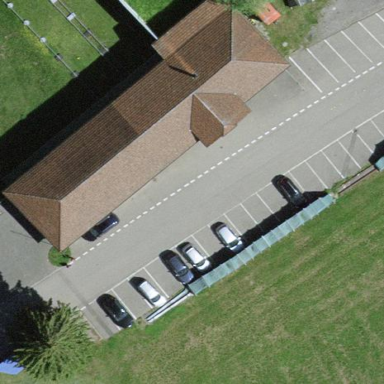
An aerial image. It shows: Building dedicated to shooting sports.